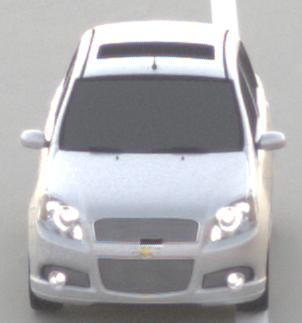
Make: Chevrolet
Model: Aveo 1.2
Detailed model: Aveo
Model produced from: 2008/06
Model produced until: 2011/01
Doors: 3
Color: white
Road condition: dry road
Daytime: sunrise or sunset
Contrast: low contrast